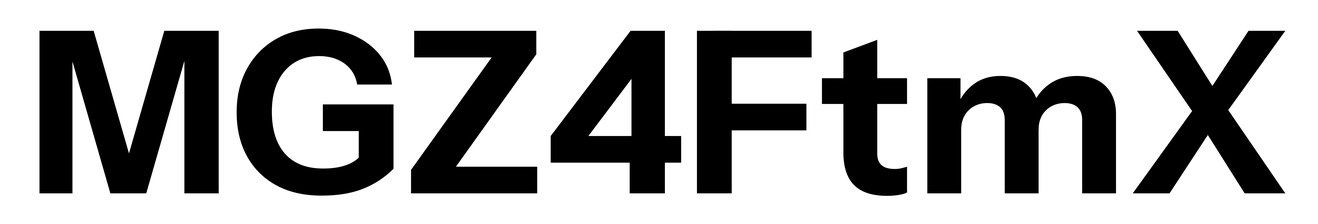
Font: InstrumentSans_Bold